Question: I found that the best type to store lat and long in SQL Server is decimal (9,6) (ref. <URL> and so I did
'''
AddColumn("dbo.Table", "Latitude", c => c.Decimal(nullable: false, precision: 9, scale: 6));
AddColumn("dbo.Table", "Longitude", c => c.Decimal(nullable: false, precision: 9, scale: 6));
'''
SQL seems ok, everything is working, BUT when I insert / update a value, i.e.
'''
lat = 44.<PHONE>
'''
it is saved like this:
'''
44.590000
'''
I checked the flow, and just before the update, my entity contains the correct value, so I don't think is related to my code, but to some round that EF / SQL does. Do you have any idea to avoid this?
'''
update [dbo].[Breweries]
set [RankId] = @0,
[Name] = @1,
[Foundation] = null,
[DirectSale] = @2,
[OnlineSale] = @3,
[StreetAddress] = @4,
[StreetAddress1] = null,
[ZIP] = @5,
[City] = @6,
[Province] = @7,
[CountryCode] = @8,
[Latitude] = @9,
[Longitude] = @10,
[PIVA] = null,
[CodFiscale] = null
where ([BreweryId] = @11)
'''

'''
[Table("Breweries")]
public class Brewery : ABrewery
{
....
public decimal Latitude { get; set; }
public decimal Longitude { get; set; }
}
'''
'''
exec sp_executesql N'update [dbo].[Breweries]
set [RankId] = @0, [Name] = @1, [Foundation] = null, [DirectSale] = @2, [OnlineSale] = @3, [StreetAddress] = @4, [StreetAddress1] = null, [ZIP] = @5, [City] = @6, [Province] = @7, [CountryCode] = @8, [Latitude] = @9, [Longitude] = @10, [PIVA] = null, [CodFiscale] = null
where ([BreweryId] = @11)
',N'@0 int,@1 nvarchar(128),@2 bit,@3 bit,@4 nvarchar(256),@5 varchar(16),@6 nvarchar(64),@7 nvarchar(64),@8 nvarchar(128),@9 decimal(18,2),@10 decimal(18,2),@11 int',@0=2,@1=N'Davide',@2=0,@3=0,@4=N'Via Moscardini, 24',@5='zip',@6=N'city',@7=N'province',@8=N'ITA',
@9=44.59,@10=11.05,@11=2
'''
Thanks
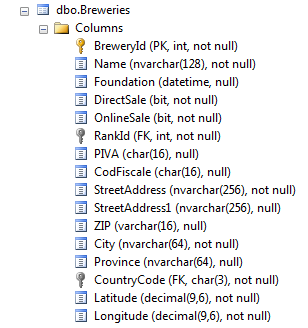
Answer: Apparently <URL> and solved it thus:
'''
protected override void OnModelCreating(DbModelBuilder modelBuilder)
{
modelBuilder.Entity<Activity>().Property(a => a.Latitude).HasPrecision(18, 9);
modelBuilder.Entity<Activity>().Property(a => a.Longitude).HasPrecision(18, 9);
}
'''
Although you may want to look at using the <URL> in SQL Server 2008 and later.